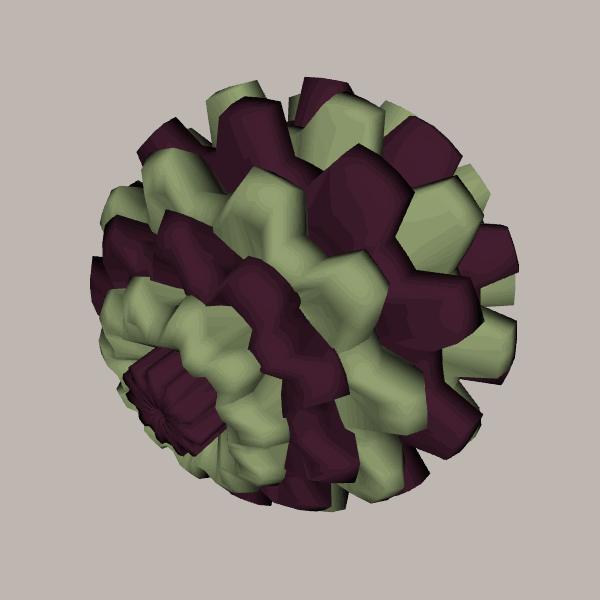
Background: light